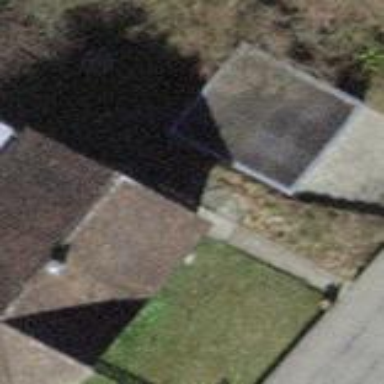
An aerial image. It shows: Garage.